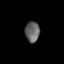
Tissue: lung
Cell type: Epithelial cells
Senescence score: 0.2063
Nuclear area (px): 291
Mean DAPI intensity: 98.835